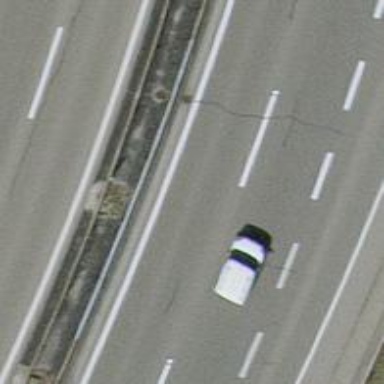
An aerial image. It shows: Motorway.